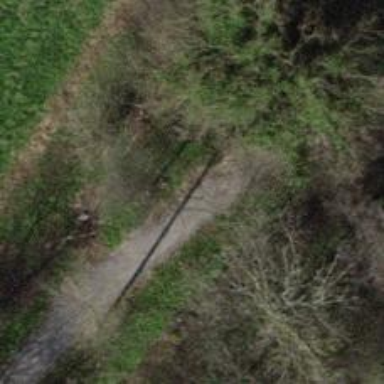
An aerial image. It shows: Gravel path with grade2 tracktype.